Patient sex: M
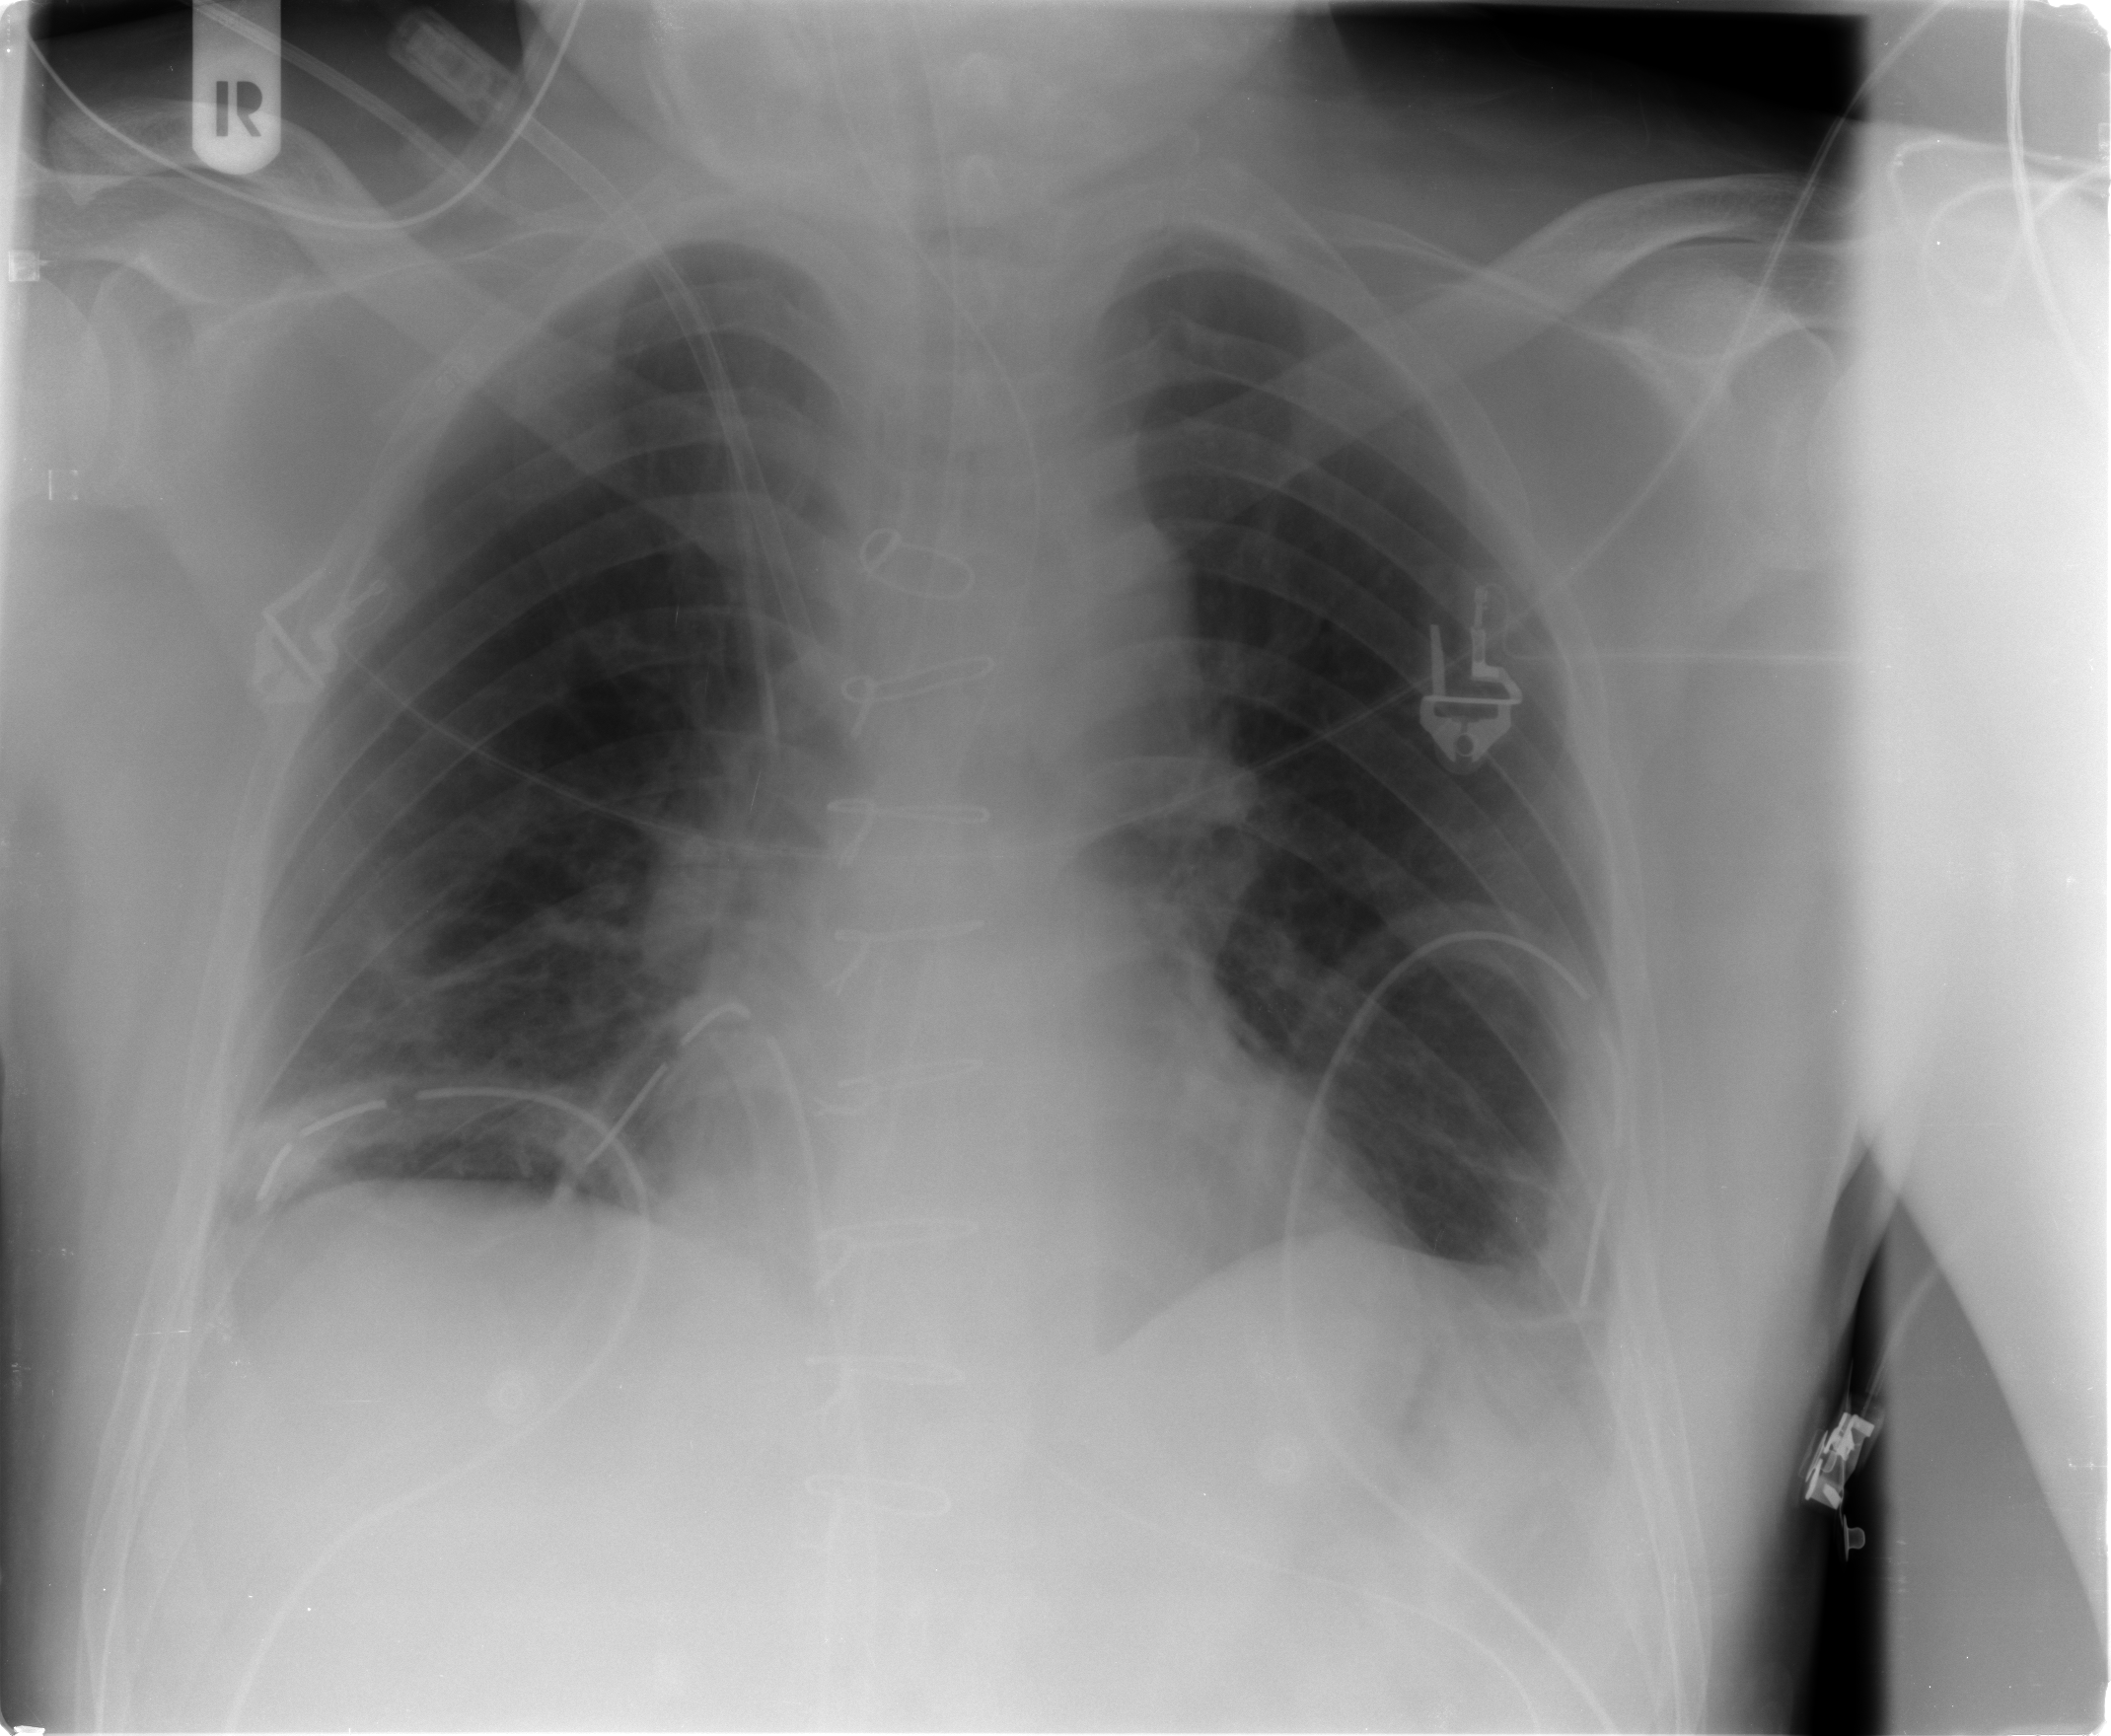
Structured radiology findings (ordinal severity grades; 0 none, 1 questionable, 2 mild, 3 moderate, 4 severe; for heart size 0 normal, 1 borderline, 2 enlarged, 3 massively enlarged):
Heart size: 0
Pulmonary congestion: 2
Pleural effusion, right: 1
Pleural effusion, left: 1
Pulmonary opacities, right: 0
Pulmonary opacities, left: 0
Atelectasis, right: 2
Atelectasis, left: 2